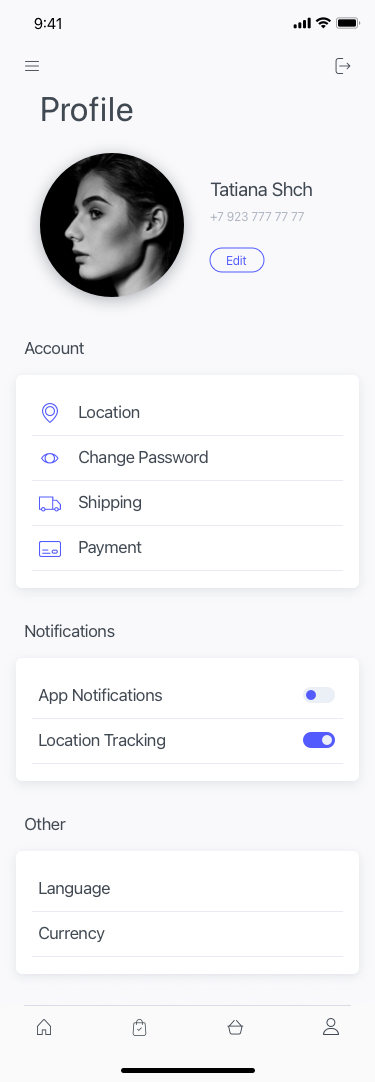
Text in this UI design:
Currency
Language
Other
Location Tracking
App Notifications
Notifications
Payment
Shipping
Change Password
Location
Account
Tatiana Shch
+7 923 777 77 77
Edit
Profile